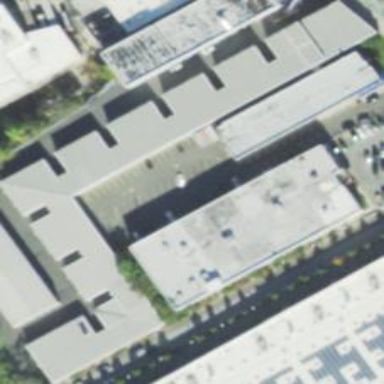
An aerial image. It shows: Warehouse building offering storage rental services.